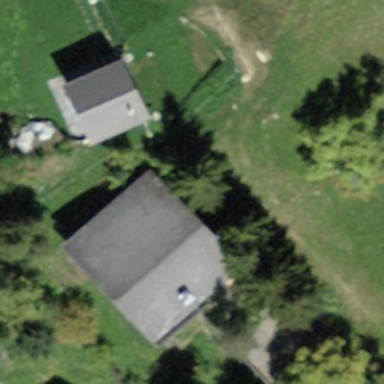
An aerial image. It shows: Detached building with gabled roof.